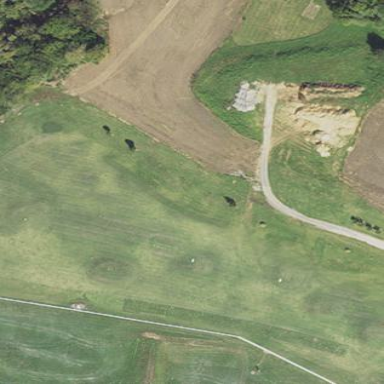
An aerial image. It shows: Golf course.